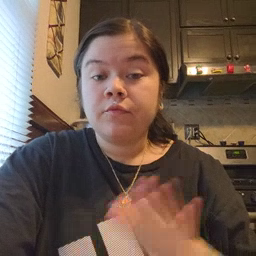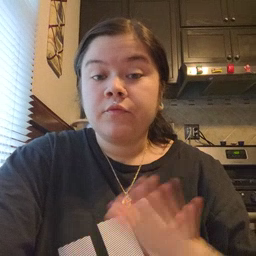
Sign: dry